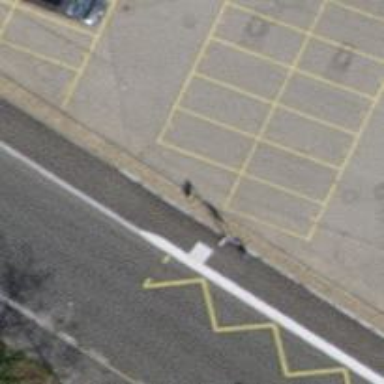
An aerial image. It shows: Bus stop with platform for public transport.